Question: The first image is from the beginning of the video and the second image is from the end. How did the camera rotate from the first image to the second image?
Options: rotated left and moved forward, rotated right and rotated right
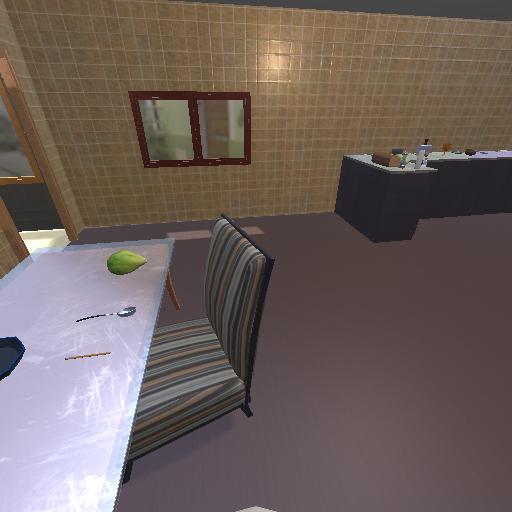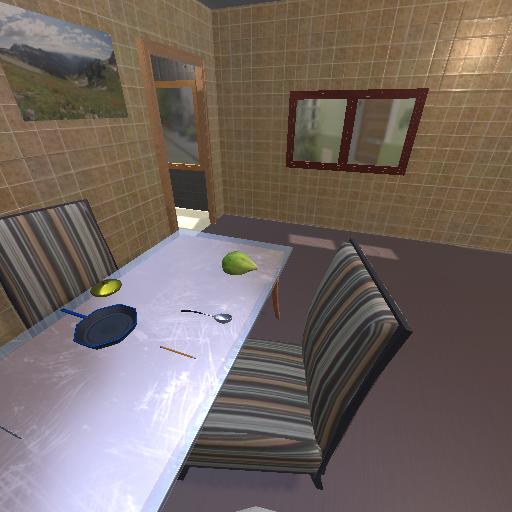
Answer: rotated left and moved forward